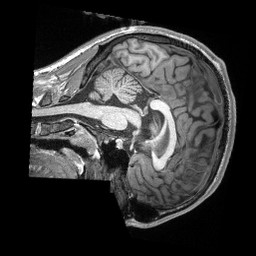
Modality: T1w
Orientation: sagittal
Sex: male